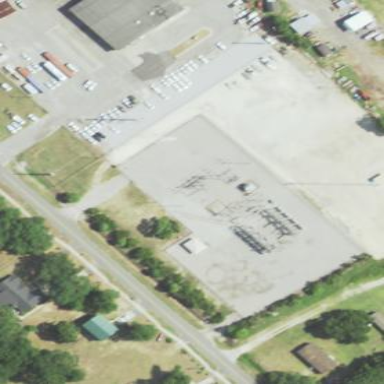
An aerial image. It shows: There is distribution substation enclosed by fence.